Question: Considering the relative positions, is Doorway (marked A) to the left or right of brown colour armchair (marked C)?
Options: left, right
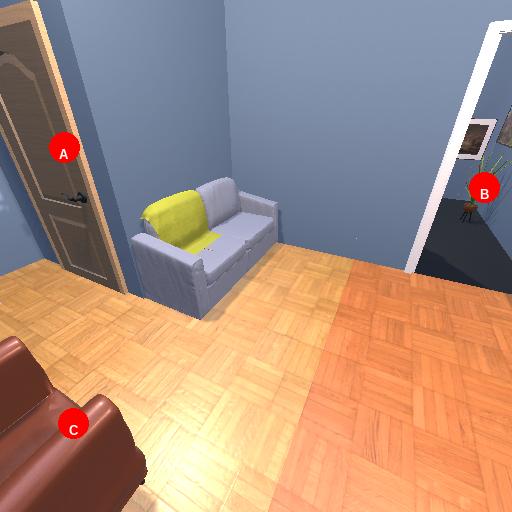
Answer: left